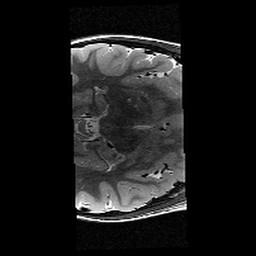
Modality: T2w
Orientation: axial
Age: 10
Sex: male
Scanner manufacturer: siemens
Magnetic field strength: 3 T
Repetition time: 9.23 s
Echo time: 0.067 s